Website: crate-barrel
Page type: newsletter-management
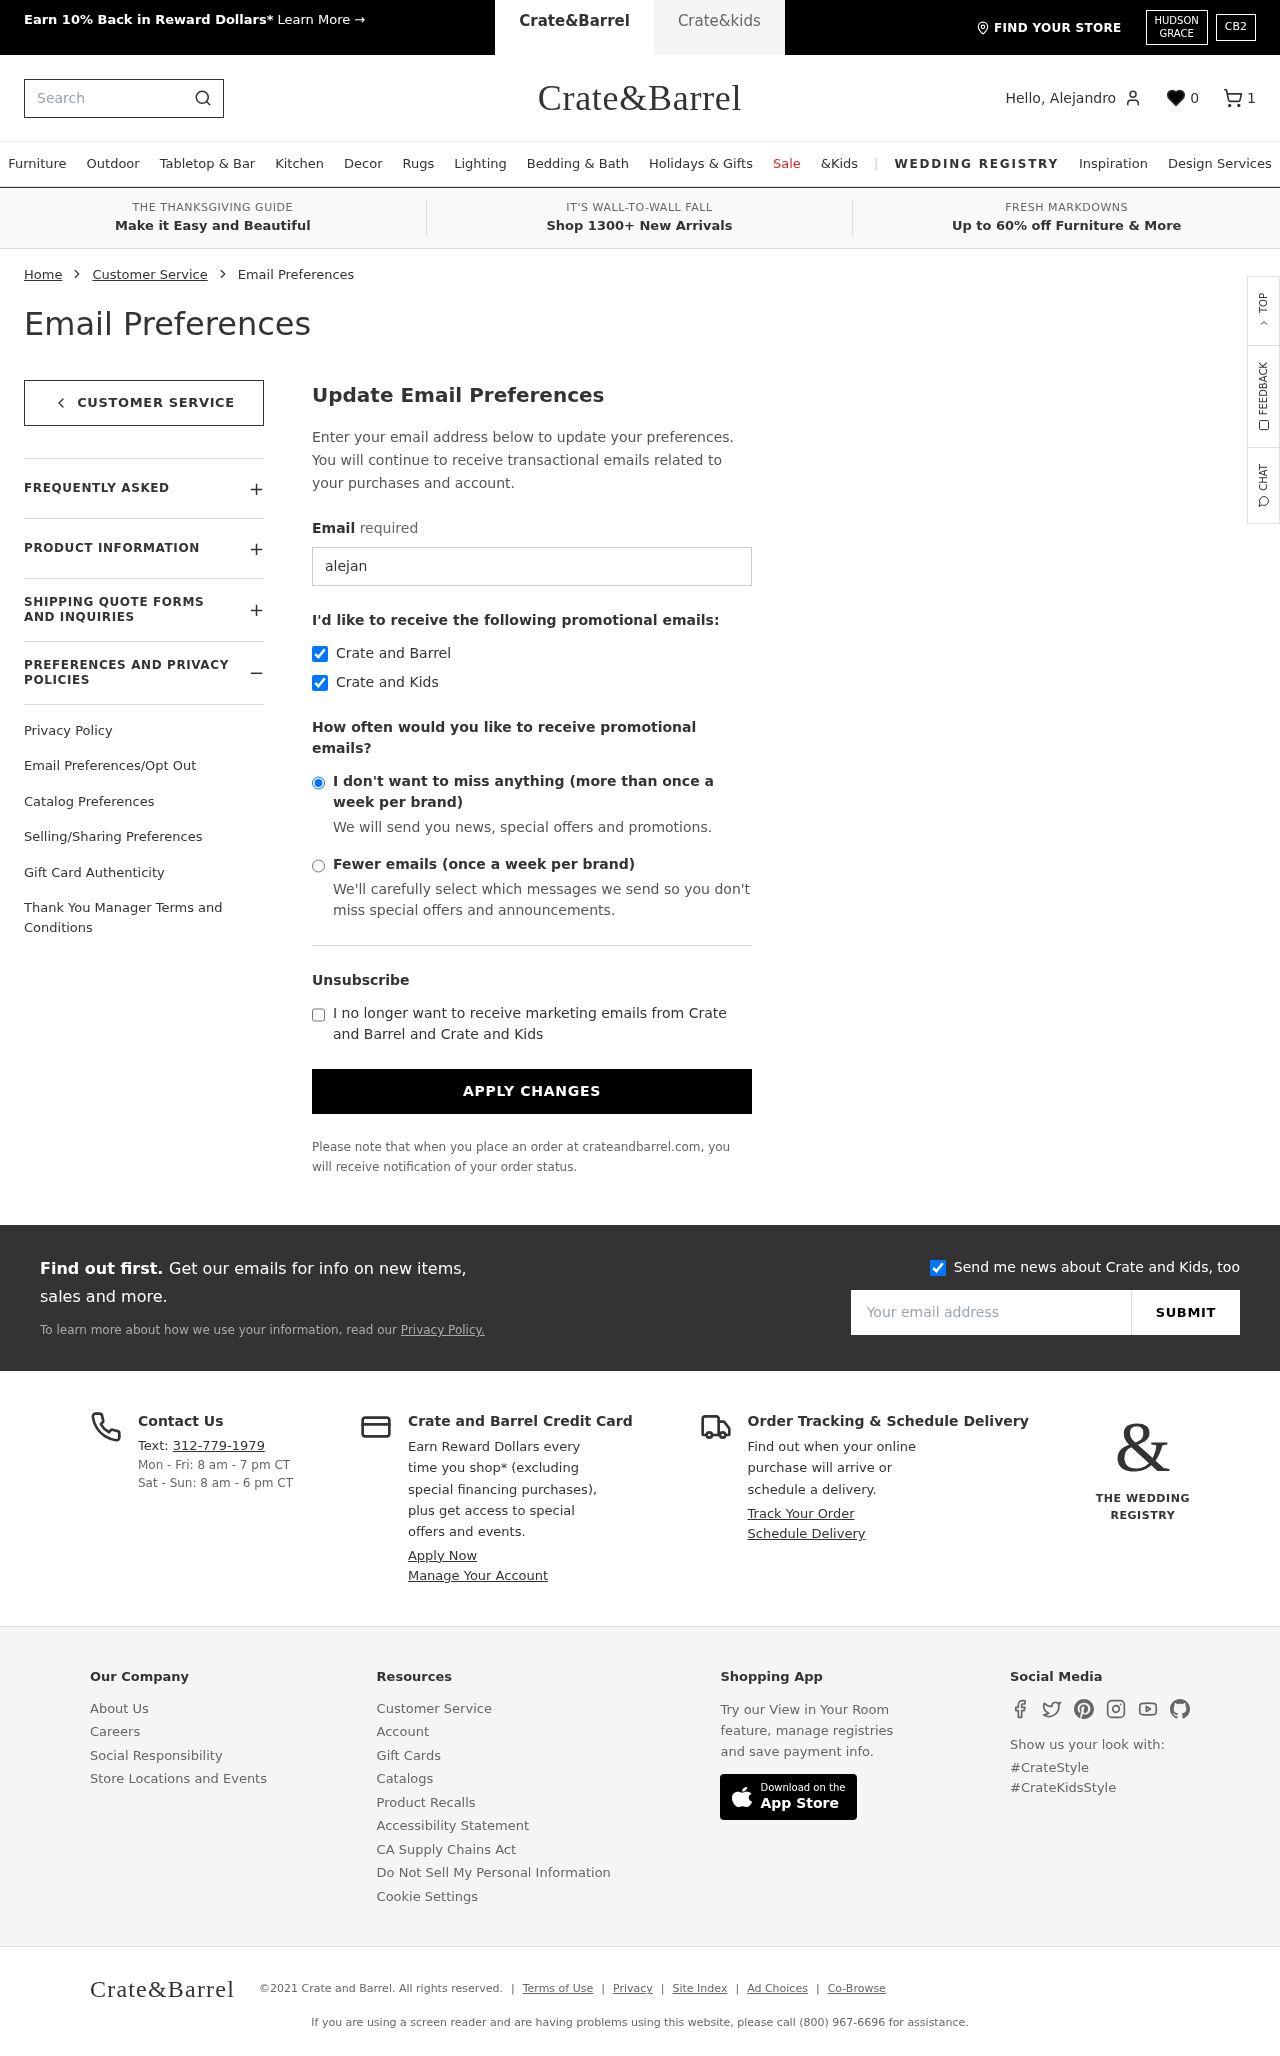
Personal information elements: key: PII_EMAIL
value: alejandromoore@hotmail.com
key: PII_FIRSTNAME
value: Alejandro
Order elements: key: ORDER_NUM_ITEMS
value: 1
Search elements: key: HEADER_SEARCH
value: Search
Other elements: key: FAVORITES_COUNT
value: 0